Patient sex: M
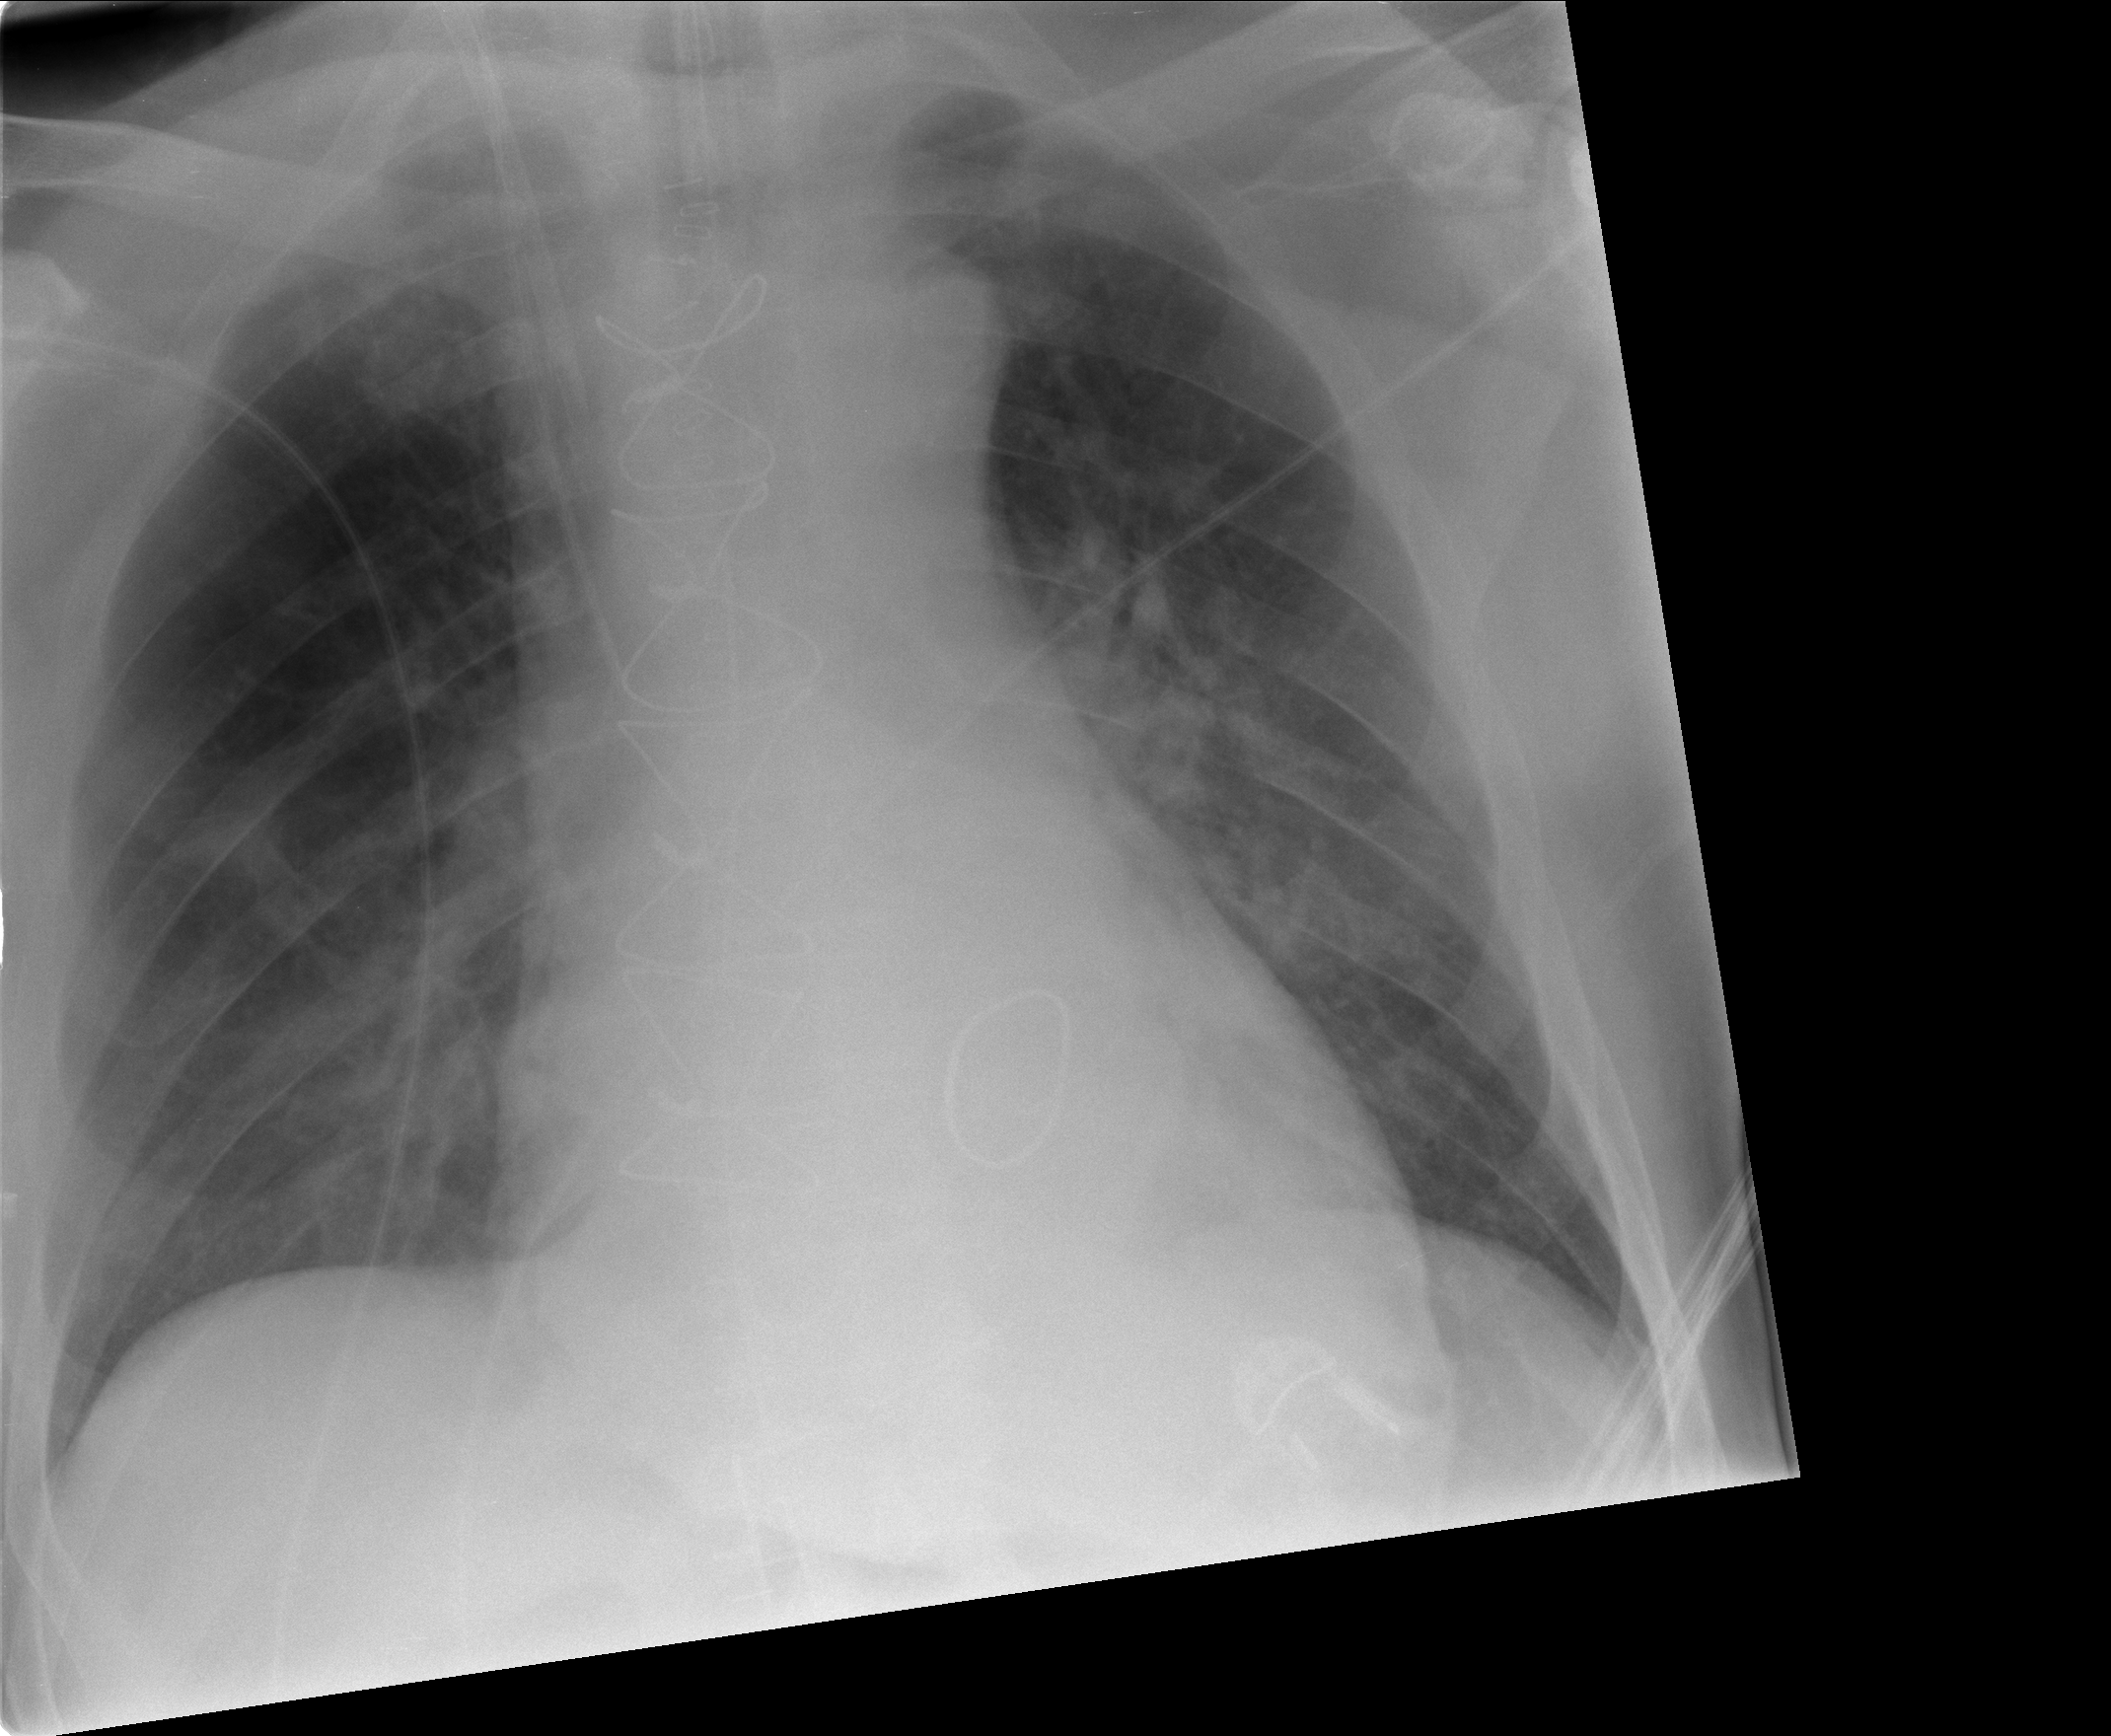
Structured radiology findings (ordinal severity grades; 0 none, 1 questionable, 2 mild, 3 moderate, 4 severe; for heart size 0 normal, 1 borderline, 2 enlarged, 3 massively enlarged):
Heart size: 0
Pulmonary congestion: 2
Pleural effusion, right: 0
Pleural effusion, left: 0
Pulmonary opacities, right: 2
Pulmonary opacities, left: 2
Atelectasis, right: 0
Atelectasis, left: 0